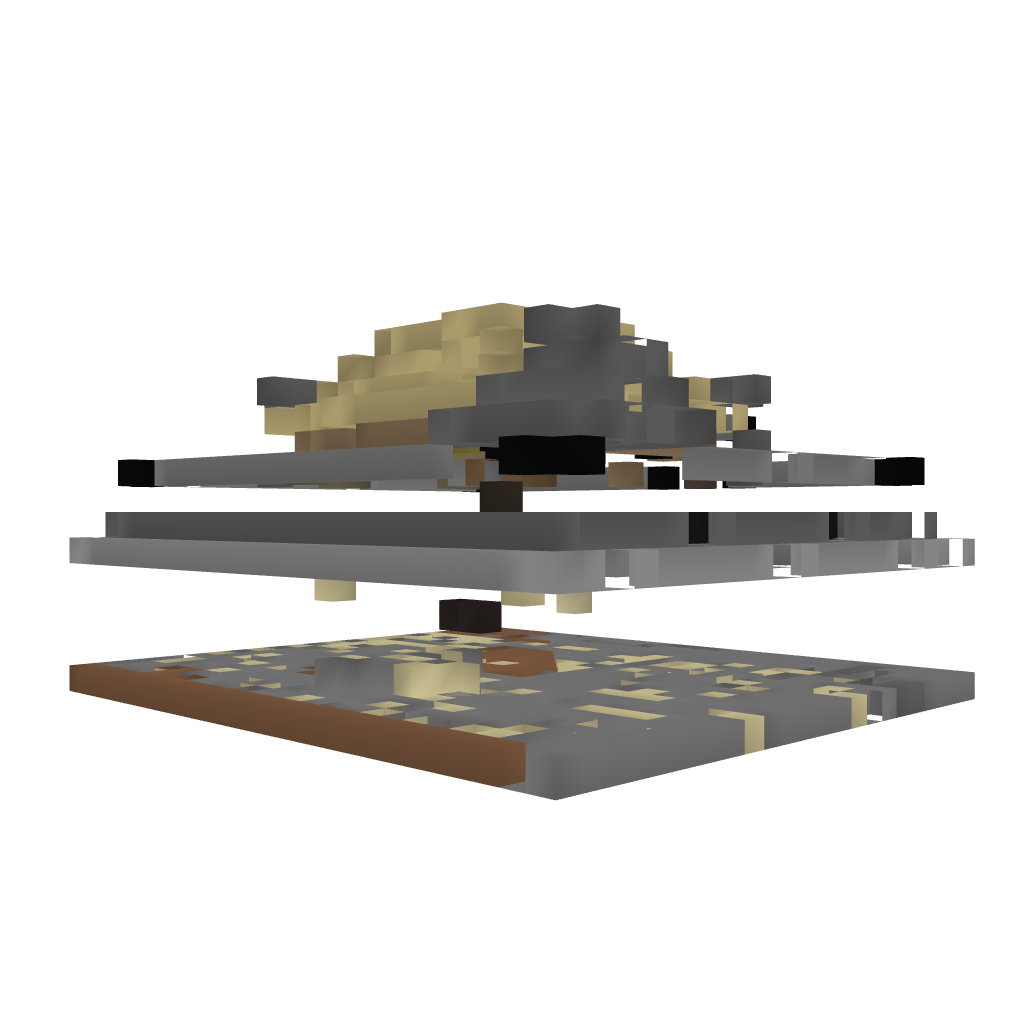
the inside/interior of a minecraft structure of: Cosy House With A Garden